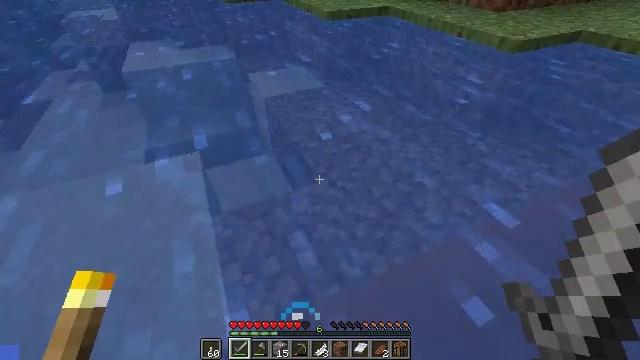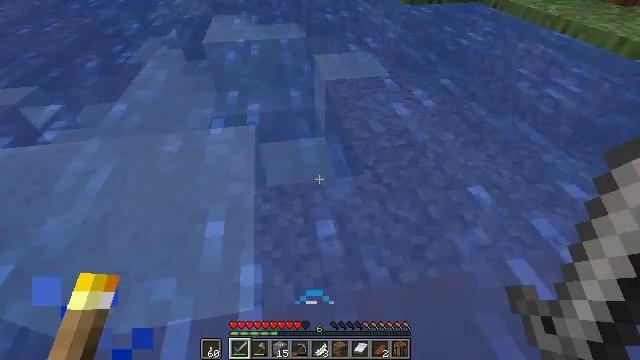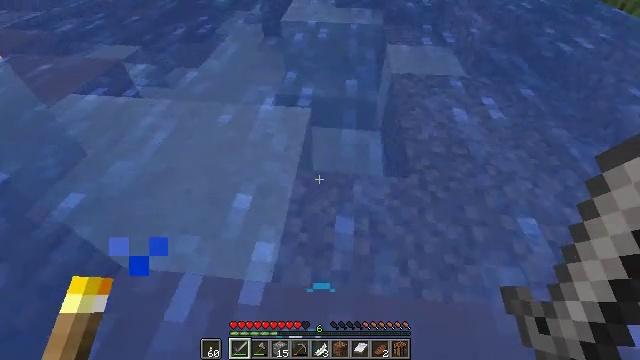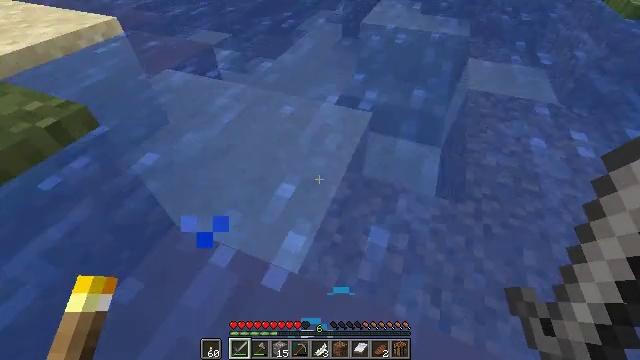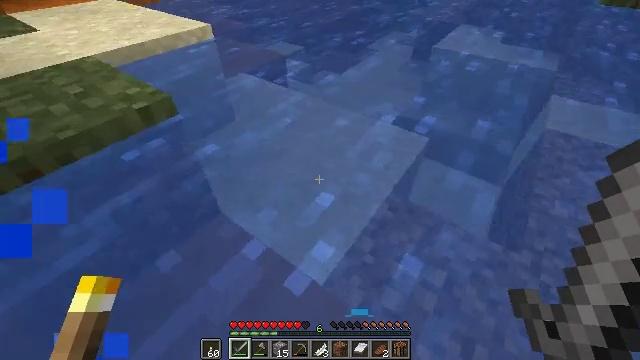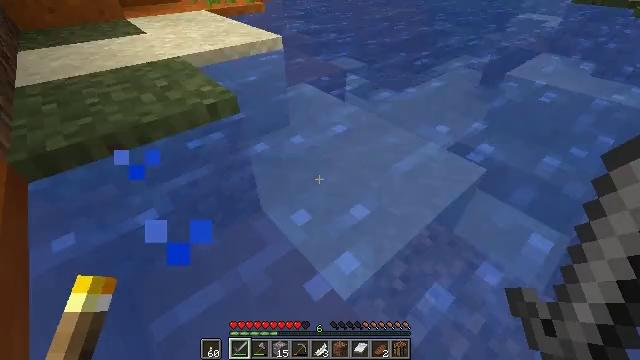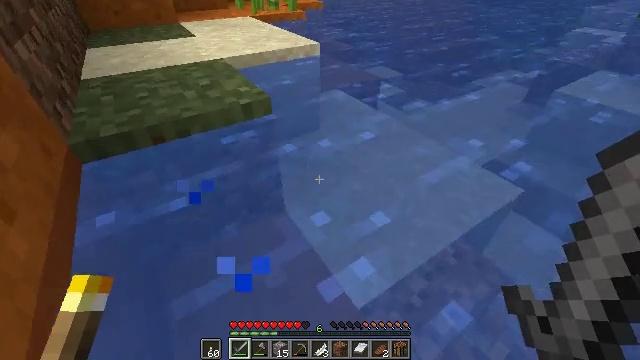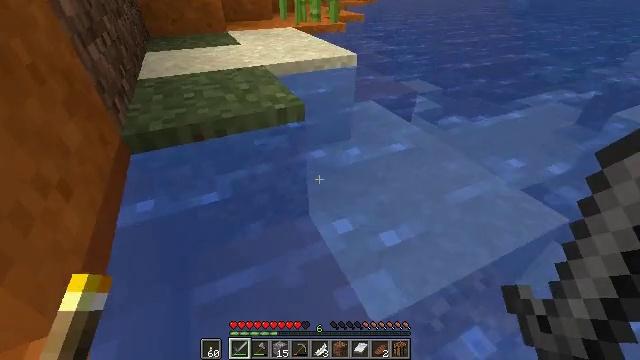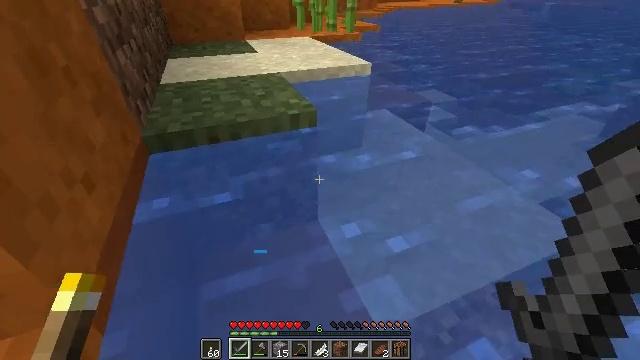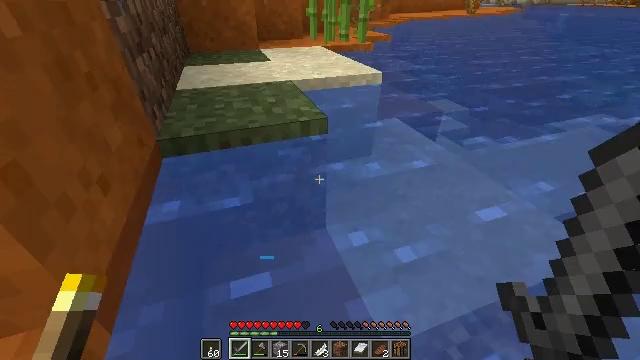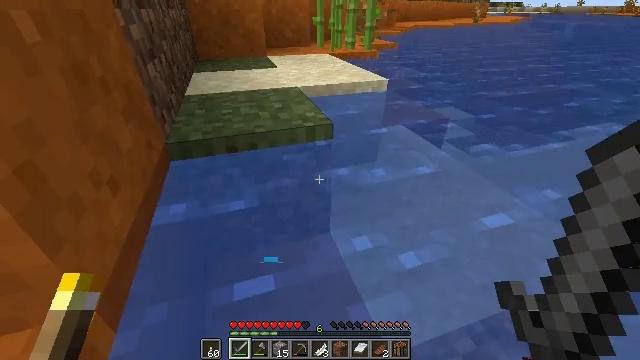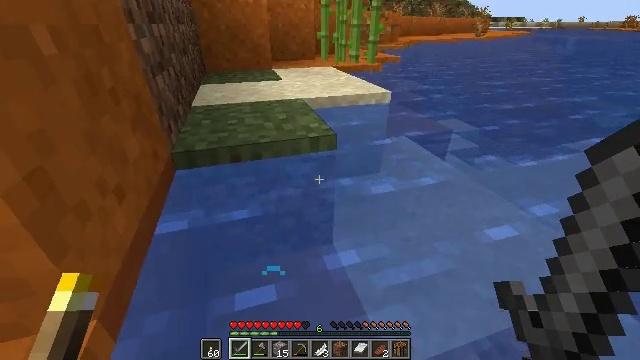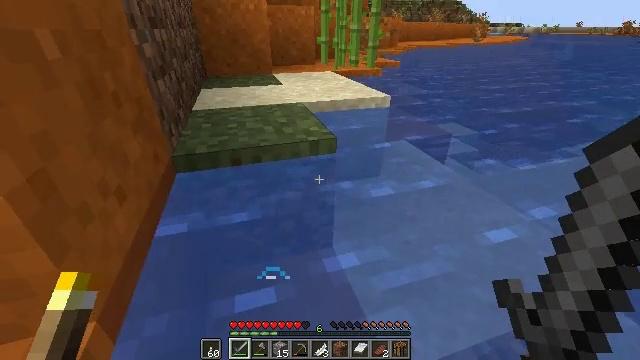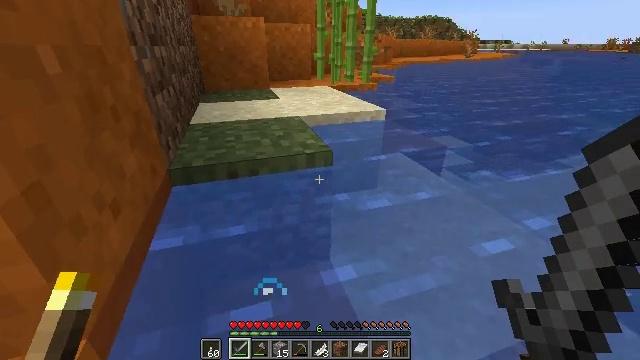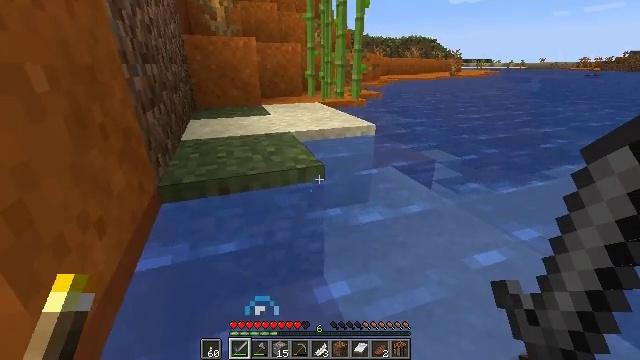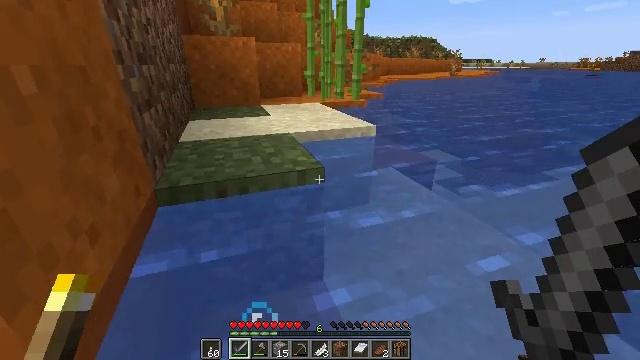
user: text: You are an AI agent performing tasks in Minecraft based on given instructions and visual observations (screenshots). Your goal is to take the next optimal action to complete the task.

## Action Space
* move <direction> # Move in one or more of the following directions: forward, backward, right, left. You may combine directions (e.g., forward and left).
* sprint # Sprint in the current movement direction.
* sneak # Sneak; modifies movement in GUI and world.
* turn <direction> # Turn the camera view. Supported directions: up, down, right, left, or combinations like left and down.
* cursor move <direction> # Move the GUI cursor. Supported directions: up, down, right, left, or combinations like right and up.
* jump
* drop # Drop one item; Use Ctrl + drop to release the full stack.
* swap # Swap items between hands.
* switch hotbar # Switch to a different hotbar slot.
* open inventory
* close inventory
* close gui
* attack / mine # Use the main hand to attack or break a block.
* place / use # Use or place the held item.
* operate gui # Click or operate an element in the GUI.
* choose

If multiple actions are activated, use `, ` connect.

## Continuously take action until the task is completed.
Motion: motion action
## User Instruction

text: Collect sugar cane near water sources.
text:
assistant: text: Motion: turn left and down
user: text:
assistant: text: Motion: turn left and down
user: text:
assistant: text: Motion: turn left
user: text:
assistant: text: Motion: turn left and up
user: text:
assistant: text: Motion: turn left and up
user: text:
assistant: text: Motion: turn left and up
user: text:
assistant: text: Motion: turn left and up
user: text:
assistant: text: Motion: turn left and up
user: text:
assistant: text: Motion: turn left and up
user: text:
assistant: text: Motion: turn left and up
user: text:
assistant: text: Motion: turn up
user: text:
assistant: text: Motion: no_op
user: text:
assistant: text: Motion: turn up
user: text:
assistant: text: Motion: move forward, turn right and up
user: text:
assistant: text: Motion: move forward
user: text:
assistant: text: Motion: move forward
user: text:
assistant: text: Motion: move forward
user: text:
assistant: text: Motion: move forward
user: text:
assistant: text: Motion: move forward
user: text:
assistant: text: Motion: move forward
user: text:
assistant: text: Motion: move forward
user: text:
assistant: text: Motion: move forward
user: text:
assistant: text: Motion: move forward
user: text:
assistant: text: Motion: move forward
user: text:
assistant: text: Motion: move forward
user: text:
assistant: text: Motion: move forward
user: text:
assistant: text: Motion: move forward
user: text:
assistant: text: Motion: move forward
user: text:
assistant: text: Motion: move forward
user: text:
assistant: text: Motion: move forward